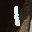
Label: 1